Question: I am using 'jaxb' to generate java classes from an 'xsd' file. The 'xsd' contains a definition of an element of which the content is a list of constants defined in the same 'xsd' as enumeration.
When the classes are generated using the JAXB reference implementation from the oracle's 'jdk1.7' ('v2.2.4-2') it is possible to iterate over the list of enums and assign them the variables of the same type.
However, when the classes are generated using oracle's 'jdk1.8' (build '1.8.0_45-b15' - latest as of posting date) JAXB reference implementation ('v2.2.8-b130911.1802') it is no longer possible to assign the elements of the list to variable of the enum type.
Any attempt to assign or iterate using enhanced for loop ends with a 'ClassCastException'
'''
java.lang.ClassCastException: java.lang.String cannot be cast to so.jaxb.enums.generated.GConstNameType
at so.jaxb.enums.domain.TestReader.readTest(TestReader.java:36)
at sun.reflect.NativeMethodAccessorImpl.invoke0(Native Method)
at sun.reflect.NativeMethodAccessorImpl.invoke(NativeMethodAccessorImpl.java:62)
at sun.reflect.DelegatingMethodAccessorImpl.invoke(DelegatingMethodAccessorImpl.java:43)
at java.lang.reflect.Method.invoke(Method.java:497)
at org.junit.runners.model.FrameworkMethod$1.runReflectiveCall(FrameworkMethod.java:47)
at org.junit.internal.runners.model.ReflectiveCallable.run(ReflectiveCallable.java:12)
at org.junit.runners.model.FrameworkMethod.invokeExplosively(FrameworkMethod.java:44)
at org.junit.internal.runners.statements.InvokeMethod.evaluate(InvokeMethod.java:17)
at org.junit.runners.ParentRunner.runLeaf(ParentRunner.java:271)
at org.junit.runners.BlockJUnit4ClassRunner.runChild(BlockJUnit4ClassRunner.java:70)
at org.junit.runners.BlockJUnit4ClassRunner.runChild(BlockJUnit4ClassRunner.java:50)
at org.junit.runners.ParentRunner$3.run(ParentRunner.java:238)
at org.junit.runners.ParentRunner$1.schedule(ParentRunner.java:63)
at org.junit.runners.ParentRunner.runChildren(ParentRunner.java:236)
at org.junit.runners.ParentRunner.access$000(ParentRunner.java:53)
at org.junit.runners.ParentRunner$2.evaluate(ParentRunner.java:229)
at org.junit.runners.ParentRunner.run(ParentRunner.java:309)
at org.eclipse.jdt.internal.junit4.runner.JUnit4TestReference.run(JUnit4TestReference.java:50)
at org.eclipse.jdt.internal.junit.runner.TestExecution.run(TestExecution.java:38)
at org.eclipse.jdt.internal.junit.runner.RemoteTestRunner.runTests(RemoteTestRunner.java:459)
at org.eclipse.jdt.internal.junit.runner.RemoteTestRunner.runTests(RemoteTestRunner.java:675)
at org.eclipse.jdt.internal.junit.runner.RemoteTestRunner.run(RemoteTestRunner.java:382)
at org.eclipse.jdt.internal.junit.runner.RemoteTestRunner.main(RemoteTestRunner.java:192)
'''
The list itself is in both cases parameterized with the correct enum type.
Here is a code reproducing the problem described above:
'''
<?xml version="1.0" encoding="UTF-8" ?>
<xs:schema xmlns="http://www.w3.org/2001/XMLSchema"
xmlns:xs="http://www.w3.org/2001/XMLSchema"
xmlns:tns="http://www.foo.com/xmlns/test"
targetNamespace="http://www.foo.com/xmlns/test"
attributeFormDefault="unqualified"
elementFormDefault="qualified">
<xs:simpleType name="GConstType">
<xs:list itemType="tns:GConstNameType" />
</xs:simpleType>
<xs:simpleType name="GConstNameType">
<xs:restriction base="xs:string">
<xs:enumeration value="FOO" />
<xs:enumeration value="BAR" />
<xs:enumeration value="BAZ" />
</xs:restriction>
</xs:simpleType>
<xs:complexType name="TestType">
<xs:all>
<xs:element name="const-name-list"
type="tns:GConstType" minOccurs="0" maxOccurs="1" />
</xs:all>
</xs:complexType>
<xs:element name="test" type="tns:TestType" />
</xs:schema>
'''
'''
<?xml version="1.0" encoding="UTF-8"?>
<t:test xmlns="http://www.w3.org/2001/XMLSchema"
xmlns:xs="http://www.w3.org/2001/XMLSchema"
xmlns:t="http://www.foo.com/xmlns/test"
xmlns:xsi="http://www.w3.org/2001/XMLSchema-instance">
<t:const-name-list>FOO BAR</t:const-name-list>
</t:test>
'''
'''
public class TestReader {
@Test
public void readTest() throws IOException {
try (InputStream xml = TestReader.class
.getResourceAsStream("/so/jaxb/enums/resources/test.xml");
InputStream xsd = TestReader.class
.getResourceAsStream("/so/jaxb/enums/resources/test.xsd")) {
TestType testType = fromXML(TestType.class, xml, xsd);
List<GConstNameType> constNameList = testType.getConstNameList();
for(Object constName : constNameList) {
System.out.println(constName.getClass().getName());
}
for(GConstNameType constName : constNameList) {
System.out.println(constName);
}
}
}
public static <T> T fromXML(Class<T> _class, InputStream xml, InputStream xsd) {
XMLStreamReader xsr = null;
try {
Source xmlSource = new StreamSource(xml);
Source xsdSource = new StreamSource(xsd);
JAXBContext jaxbContext = JAXBContext.newInstance(_class);
Unmarshaller unmarshaller = jaxbContext.createUnmarshaller();
Schema schema = SchemaFactory
.newInstance(XMLConstants.W3C_XML_SCHEMA_NS_URI).newSchema(xsdSource);
unmarshaller.setSchema(schema);
xsr = XMLInputFactory.newInstance().createXMLStreamReader(xmlSource);
JAXBElement<T> jaxbElement = unmarshaller.unmarshal(xsr, _class);
return jaxbElement.getValue();
} catch (JAXBException | SAXException | XMLStreamException | FactoryConfigurationError e) {
throw new RuntimeException(e);
} finally {
try {
if(xsr != null) {
xsr.close();
}
} catch(XMLStreamException e) {
throw new RuntimeException(e);
}
}
}
}
'''
'''
so.jaxb.enums.generated.GConstNameType
so.jaxb.enums.generated.GConstNameType
FOO
BAR
'''
'''
java.lang.String
java.lang.String
<ClassCastException>
'''
From the output above it is clear that elements of the type 'java.lang.String' are smuggled into the list 'List<GConstNameType>' or that a List of 'String's is set instead of a 'GConstNameType's List. Anyhow the 'String' enums names from the xml file are not mapped to java enum constants.
The java runtime is in both cases the same, it's the 'jre' from the 'jdk1.8'.
The commands used for generation:
'''
C:\Oracle\Java\jdk1.7\bin\xjc.exe D:\dev\java\Tests\src\so\jaxb\enums\resources\test.xsd -b D:\dev\java\Tests\src\so\jaxb\enums\resources -d D:\dev\java\Tests/src -p so.jaxb.enums.generated -extension
'''
and
'''
C:\Oracle\Java\jdk1.8\bin\xjc.exe D:\dev\java\Tests\src\so\jaxb\enums\resources\test.xsd -b D:\dev\java\Tests\src\so\jaxb\enums\resources -d D:\dev\java\Tests/src -p so.jaxb.enums.generated -extension
'''
- - - 'XmlAdapter'
---
The only code difference between both generated packages

Removing the annotation
'''
@XmlSchemaType(name = "anySimpleType")
'''
renders the 'jdk1.8' generated code fully functional.
- 'JAXB''anySimpleType'
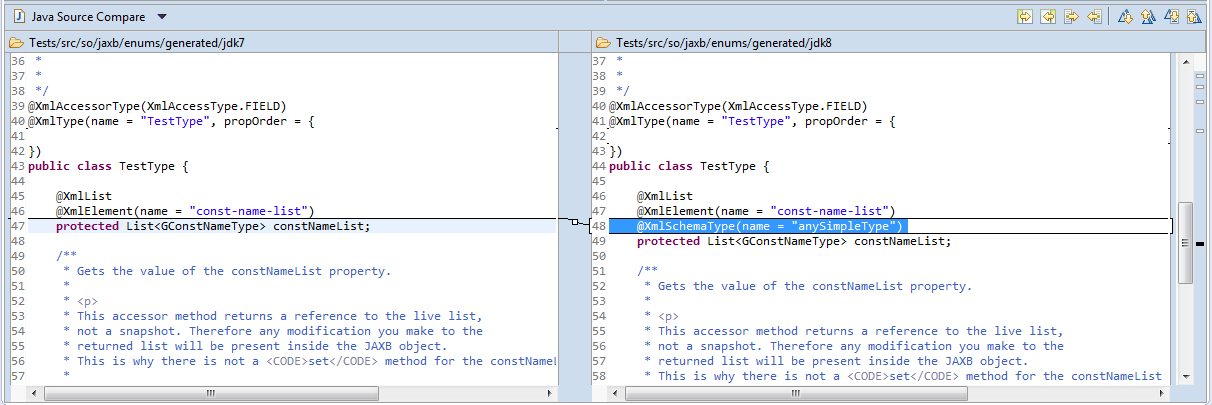
Answer: you can change your xsd to:
'''
<xs:complexType name="TestType">
<xs:sequence>
<xs:element name="const-name-list">
<xs:simpleType>
<xs:list itemType="tns:GConstNameType"/>
</xs:simpleType>
</xs:element>
</xs:sequence>
</xs:complexType>
<xs:simpleType name="GConstNameType">
<xs:restriction base="xs:string">
<xs:enumeration value="FOO"/>
<xs:enumeration value="BAR"/>
<xs:enumeration value="BAZ"/>
</xs:restriction>
</xs:simpleType>
'''
this is working on java 8.
the new parser has some new restrications.
: for your comment you can use this:
'''
<xs:complexType name="TestType">
<xs:complexContent>
<xs:extension base="tns:ListType">
<xs:sequence/>
</xs:extension>
</xs:complexContent>
</xs:complexType>
<xs:complexType name="ListType">
<xs:sequence>
<xs:element name="const-name-list">
<xs:simpleType>
<xs:list itemType="tns:GConstNameType"/>
</xs:simpleType>
</xs:element>
</xs:sequence>
</xs:complexType>
<xs:complexType name="SecondTestType">
<xs:complexContent>
<xs:extension base="tns:ListType">
<xs:sequence/>
</xs:extension>
</xs:complexContent>
</xs:complexType>
<xs:simpleType name="GConstNameType">
<xs:restriction base="xs:string">
<xs:enumeration value="FOO"/>
<xs:enumeration value="BAR"/>
<xs:enumeration value="BAZ"/>
</xs:restriction>
</xs:simpleType>
'''